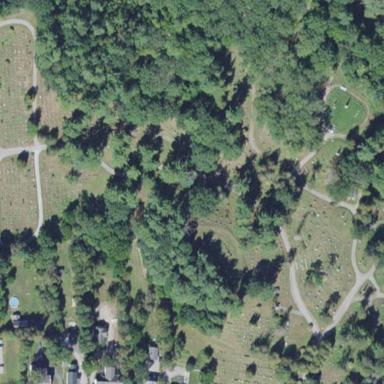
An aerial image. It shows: Cemetery.